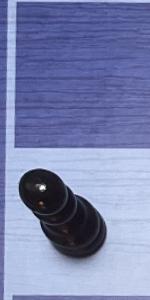
Label: Pawn_Black